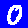
Digit: 0